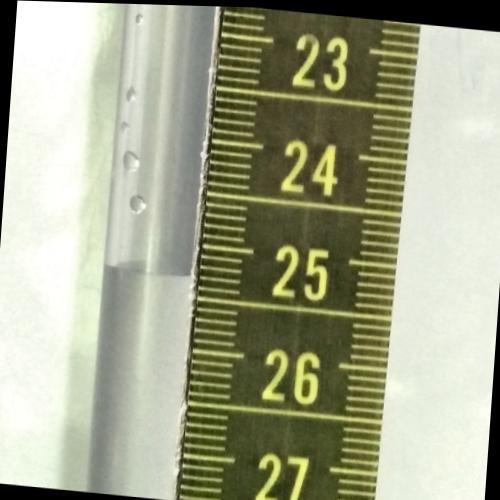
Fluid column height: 25.3 cm